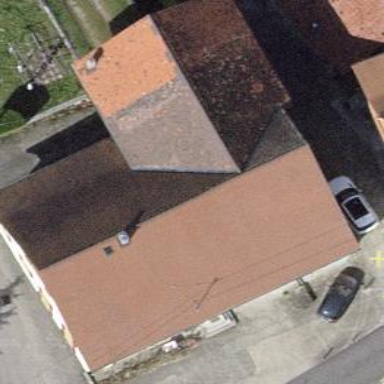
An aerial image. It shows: Residential building.